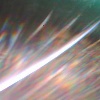
Label: sunburn